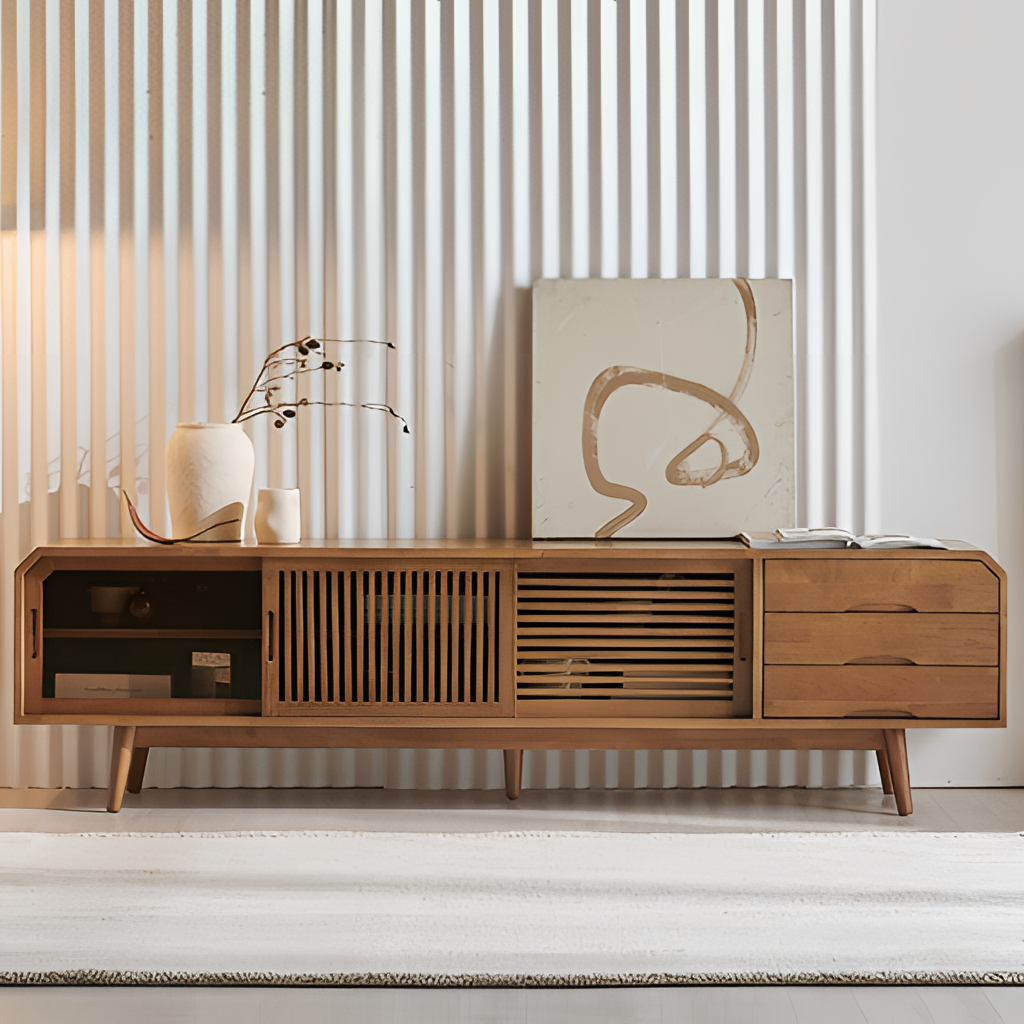
living room, wood sideboard, white panel wallpaper, with vertical striped pattern, contemporary, white wood flooring, with flat pattern